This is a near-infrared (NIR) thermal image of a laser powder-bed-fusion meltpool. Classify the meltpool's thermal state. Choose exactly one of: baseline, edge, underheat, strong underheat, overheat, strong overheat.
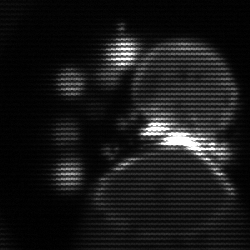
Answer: edge